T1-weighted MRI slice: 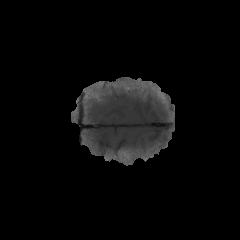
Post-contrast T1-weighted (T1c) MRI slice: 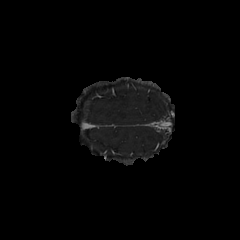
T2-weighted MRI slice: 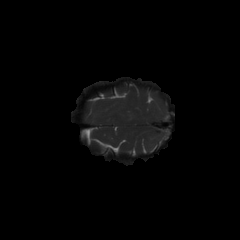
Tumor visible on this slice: no